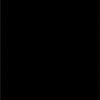
Label: dusty